Aerial crown-view tile of a tropical tree (Barro Colorado Island, Panama), acquired 20250217:
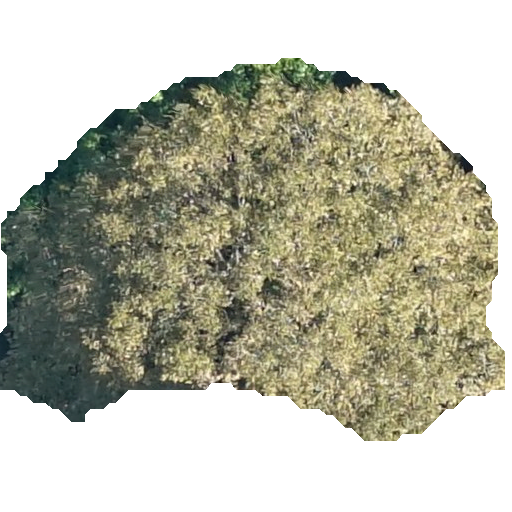
Species: Dipteryx oleifera
GBIF accepted scientific name: Dipteryx oleifera
Crown area: 212.222 m²